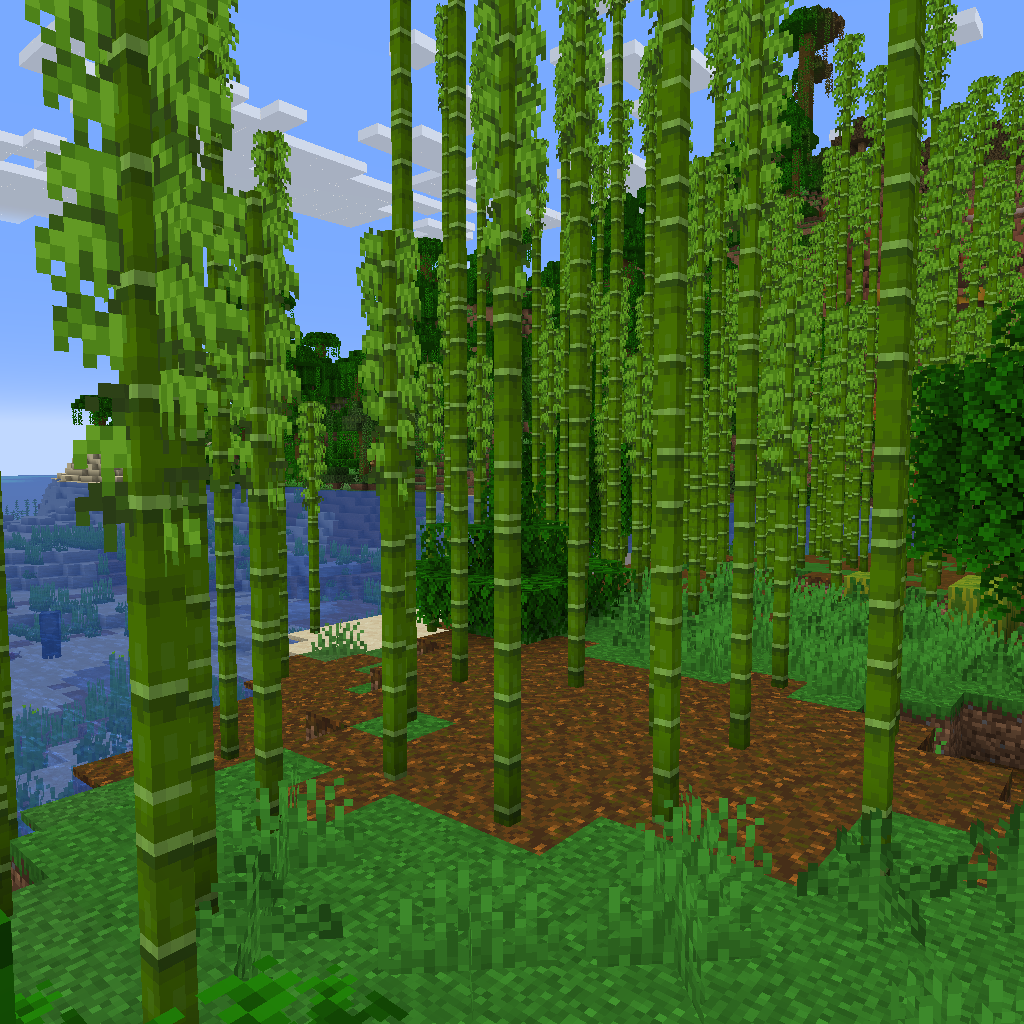
bamboo jungle next to ocean